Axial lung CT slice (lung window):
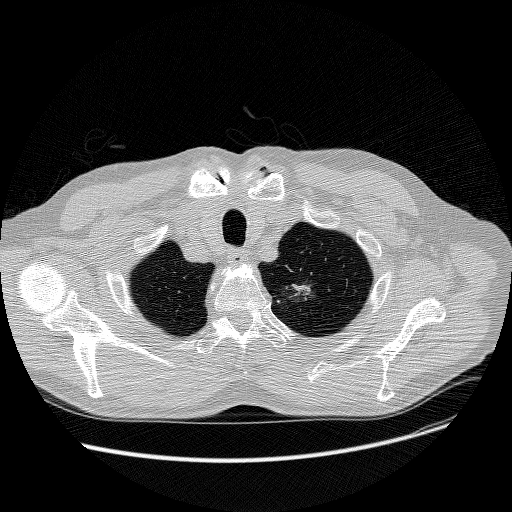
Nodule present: yes
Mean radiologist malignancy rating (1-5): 4.333